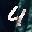
Label: 4